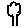
Label: tree